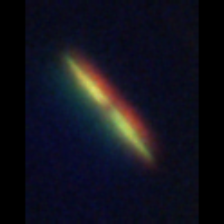
Taxon: Pennate
Group: Diatoms